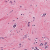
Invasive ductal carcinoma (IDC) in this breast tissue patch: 1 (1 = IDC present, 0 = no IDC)